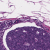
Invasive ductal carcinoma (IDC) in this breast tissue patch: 0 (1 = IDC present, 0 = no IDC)